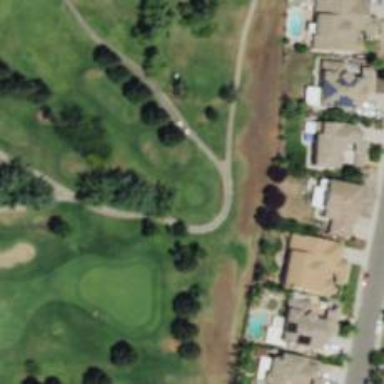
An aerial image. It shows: Golf tee.